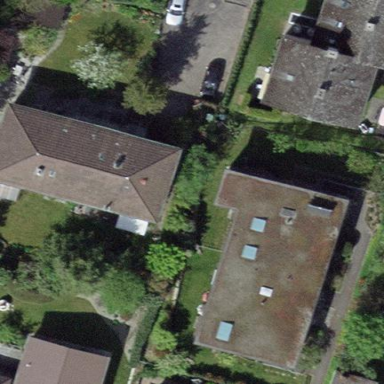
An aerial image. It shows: Image showing building with apartments.